Question: Count the number of objects in the diagram.
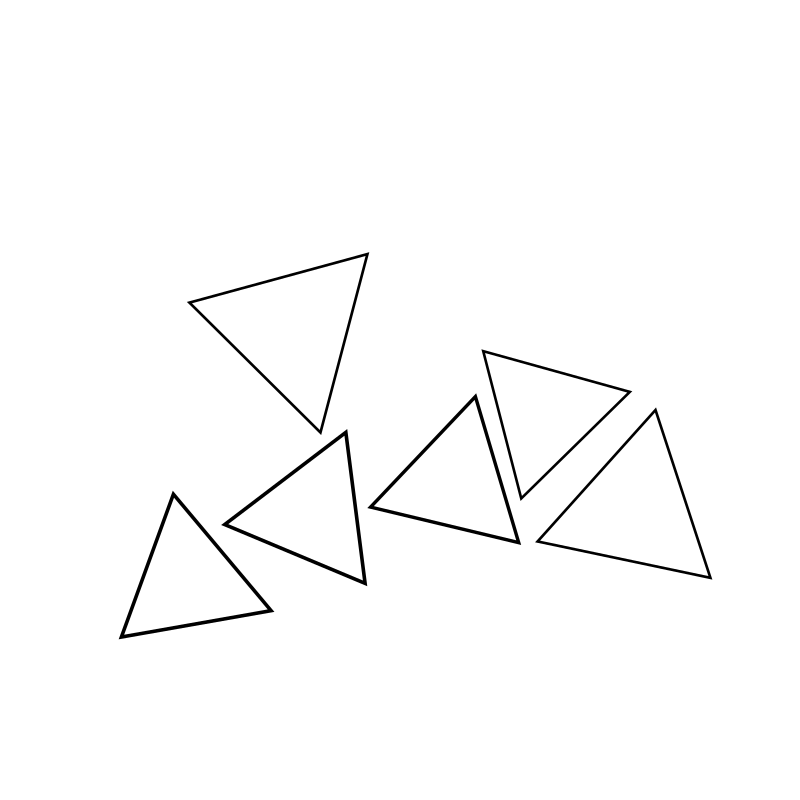
Answer: 6